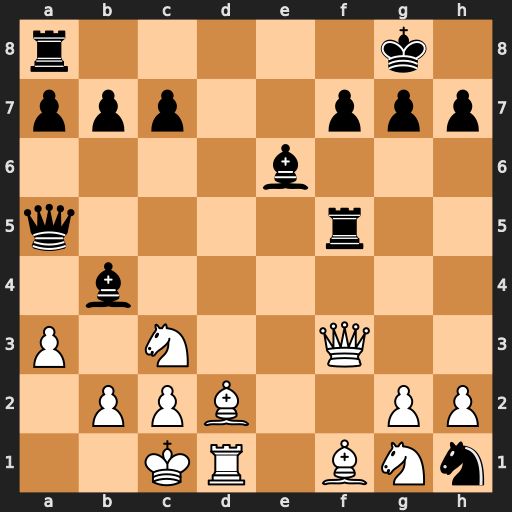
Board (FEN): r5k1/ppp2ppp/4b3/q4r2/1b6/P1N2Q2/1PPB2PP/2KR1BNn
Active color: w
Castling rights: -
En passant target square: -
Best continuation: Qxb7 Bd5 Qxb4 Qxb4 axb4